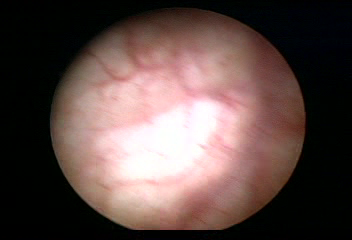
Modality: WLC
Class: Normal mucosa
Bladder cancer association: No